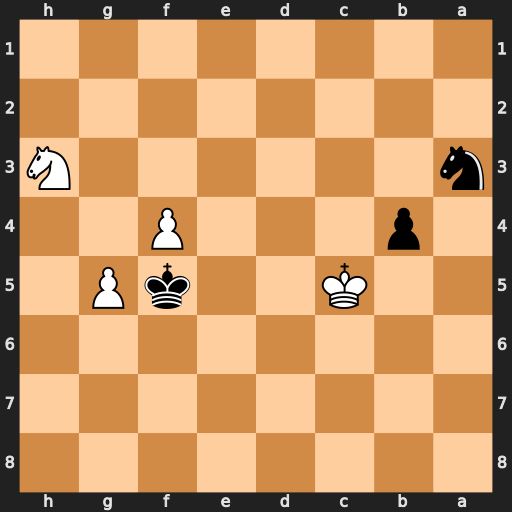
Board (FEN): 8/8/8/2K2kP1/1p3P2/n6N/8/8
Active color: b
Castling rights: -
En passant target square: -
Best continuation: b3 g6 Kxg6 Nf2 b2